Question: i want to create a pop up window in phonegap jquery. Please help me out. i need click a button then it shows a popup that i have atached.
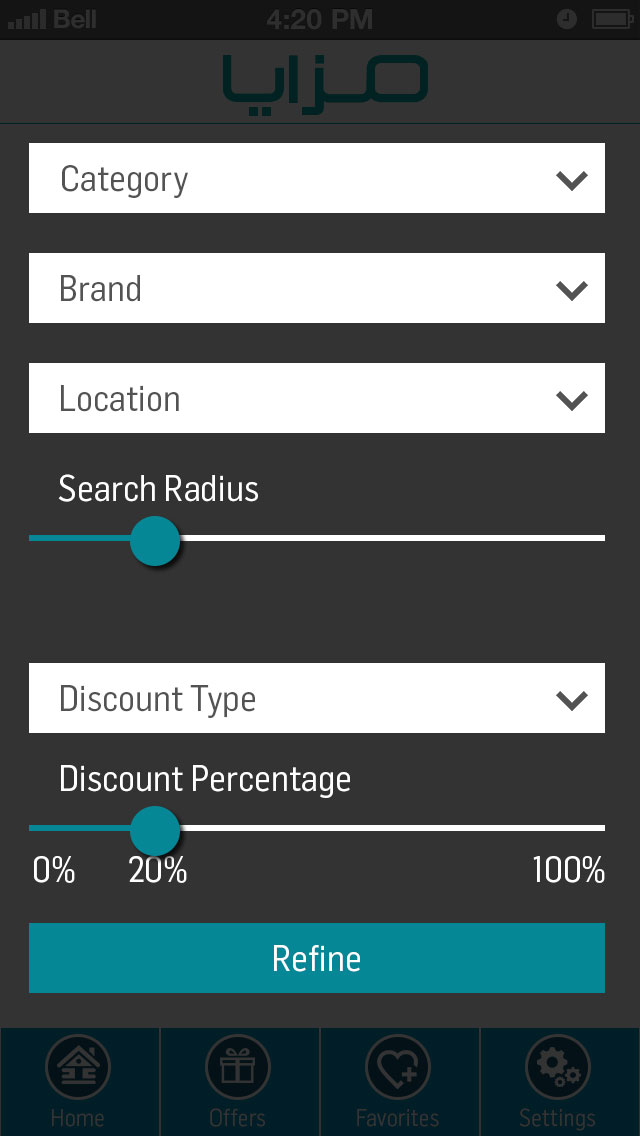
Answer: I don't think you can overlay above the status bar (time, battery info).
But if that isn't the problem... just add a div with an absolute position.
'''
#myDiv {
position: absolute;
top: 0;
left: 0;
width: 100vw;
height: 100vh;
background-color: rgba(0,0,0,0.6);
z-index: 10;
display: none;
}
<body>
<div id='myDiv'>
<!-- add the fields/buttons here -->
</div>
</body>
<script>
//jQuery script
$('#myDiv').show();
</script>
'''